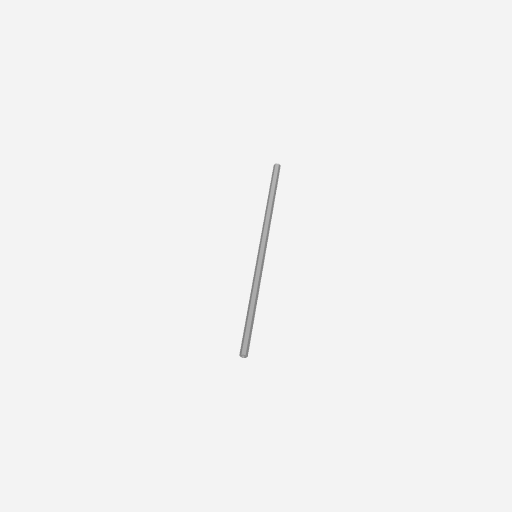
Part: Standoff8RID240